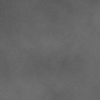
Atmospheric dust classification: dusty